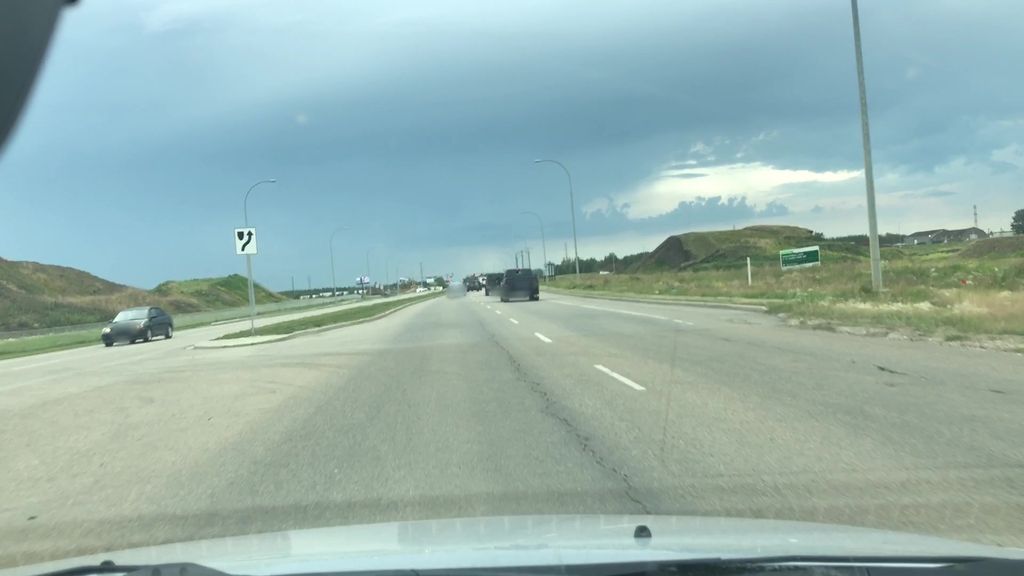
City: edmonton